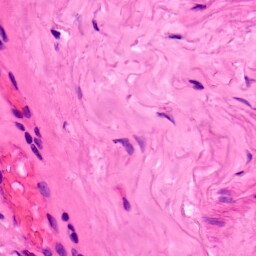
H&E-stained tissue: Lung